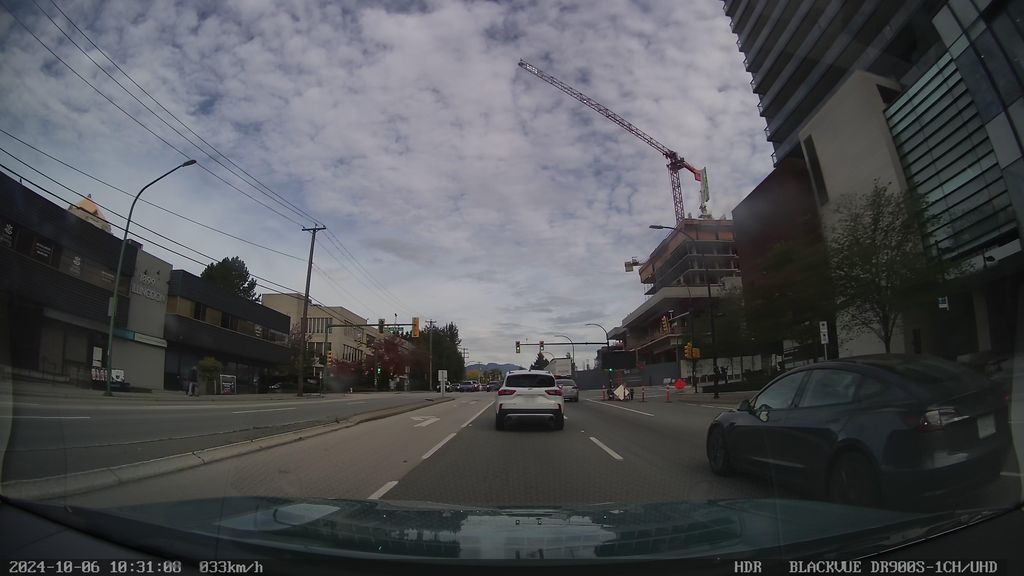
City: vancouver